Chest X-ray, AP view. Patient: 2 years old, sex F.
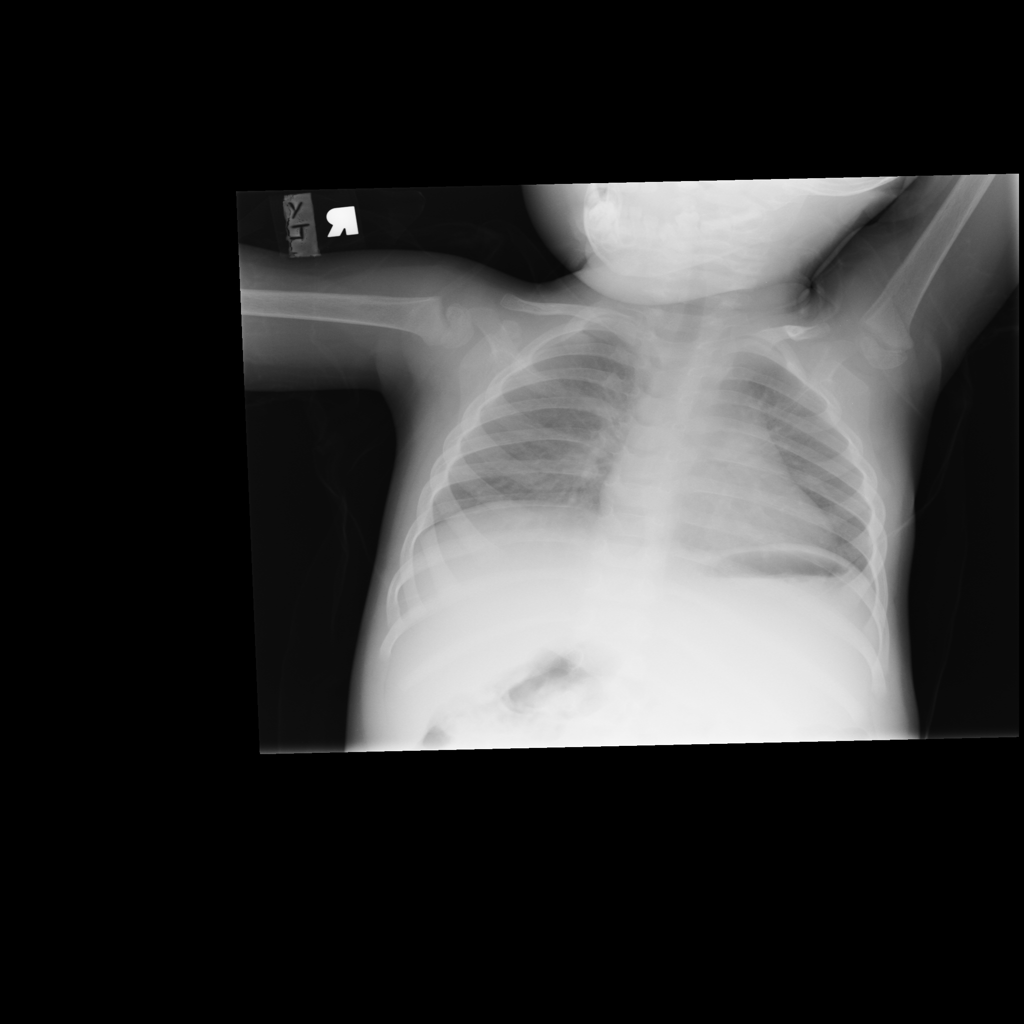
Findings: No Finding